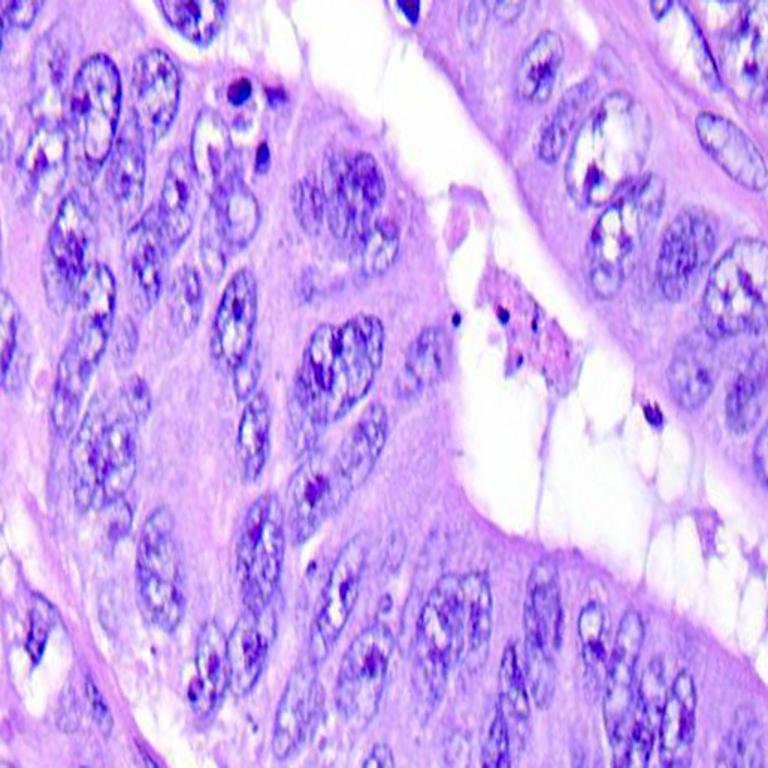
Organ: colon
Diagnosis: adenocarcinomas